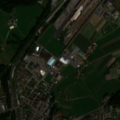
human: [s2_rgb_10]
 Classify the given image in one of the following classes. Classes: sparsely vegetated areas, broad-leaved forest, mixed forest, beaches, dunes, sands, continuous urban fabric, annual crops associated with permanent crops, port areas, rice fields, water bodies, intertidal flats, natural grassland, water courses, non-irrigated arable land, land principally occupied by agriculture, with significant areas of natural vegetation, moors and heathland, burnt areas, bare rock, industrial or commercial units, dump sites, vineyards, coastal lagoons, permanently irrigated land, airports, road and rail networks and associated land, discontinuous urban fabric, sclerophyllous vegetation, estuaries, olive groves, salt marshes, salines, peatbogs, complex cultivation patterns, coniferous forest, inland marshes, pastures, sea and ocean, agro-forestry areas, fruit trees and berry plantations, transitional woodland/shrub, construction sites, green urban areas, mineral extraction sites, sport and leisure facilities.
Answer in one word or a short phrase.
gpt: discontinuous urban fabric, industrial or commercial units, non-irrigated arable land, coniferous forest, mixed forest